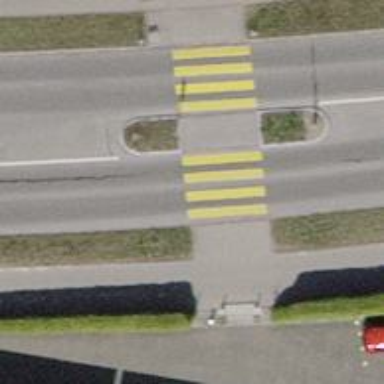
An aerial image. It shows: Marked zebra crossing with island.